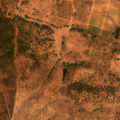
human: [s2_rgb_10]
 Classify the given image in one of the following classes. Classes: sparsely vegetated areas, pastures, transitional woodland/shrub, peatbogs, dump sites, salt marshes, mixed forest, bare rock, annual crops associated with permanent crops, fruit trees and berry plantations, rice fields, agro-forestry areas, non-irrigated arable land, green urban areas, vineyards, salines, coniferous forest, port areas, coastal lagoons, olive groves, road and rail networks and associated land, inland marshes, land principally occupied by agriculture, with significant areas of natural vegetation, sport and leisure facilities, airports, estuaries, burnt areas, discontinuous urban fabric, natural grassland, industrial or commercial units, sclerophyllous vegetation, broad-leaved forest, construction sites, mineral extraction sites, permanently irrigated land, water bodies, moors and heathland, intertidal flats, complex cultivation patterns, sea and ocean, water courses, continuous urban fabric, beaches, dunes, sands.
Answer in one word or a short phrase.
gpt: vineyards, pastures, agro-forestry areas, broad-leaved forest